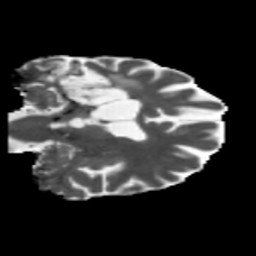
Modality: MD
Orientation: coronal
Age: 68
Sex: female
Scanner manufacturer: siemens
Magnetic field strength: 3 T
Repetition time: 5.47 s
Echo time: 0.0854 s